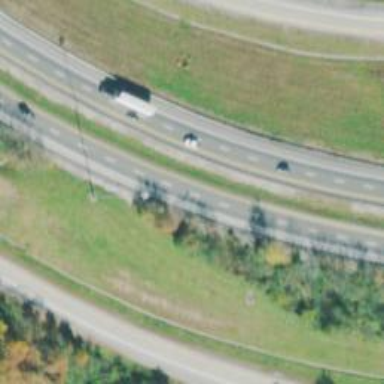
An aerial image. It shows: Motorway.